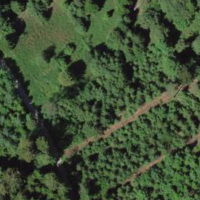
EUNIS habitat code: 43
Species observed at this site:
Aegopodium podagraria